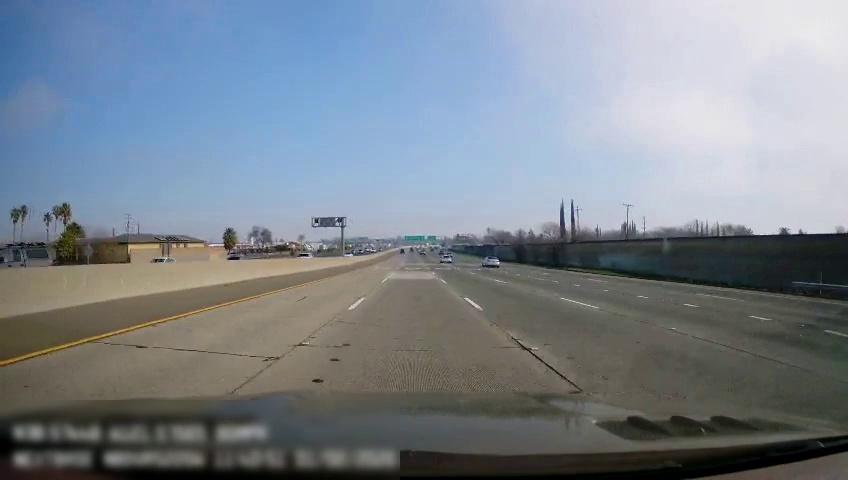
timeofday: Day
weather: Sunny
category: Vehicles | SUV
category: Vehicles | SUV
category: Drivable Space
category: Vehicles | Car
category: Vehicles | SUV
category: Lanes | Current Lane
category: Lanes | Current Lane
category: Lanes | Current Lane
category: Lanes | Alternate Lane
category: Lanes | Alternate Lane
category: Lanes | Alternate Lane
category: Traffic | Signs
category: Traffic | Signs
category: Traffic | Signs